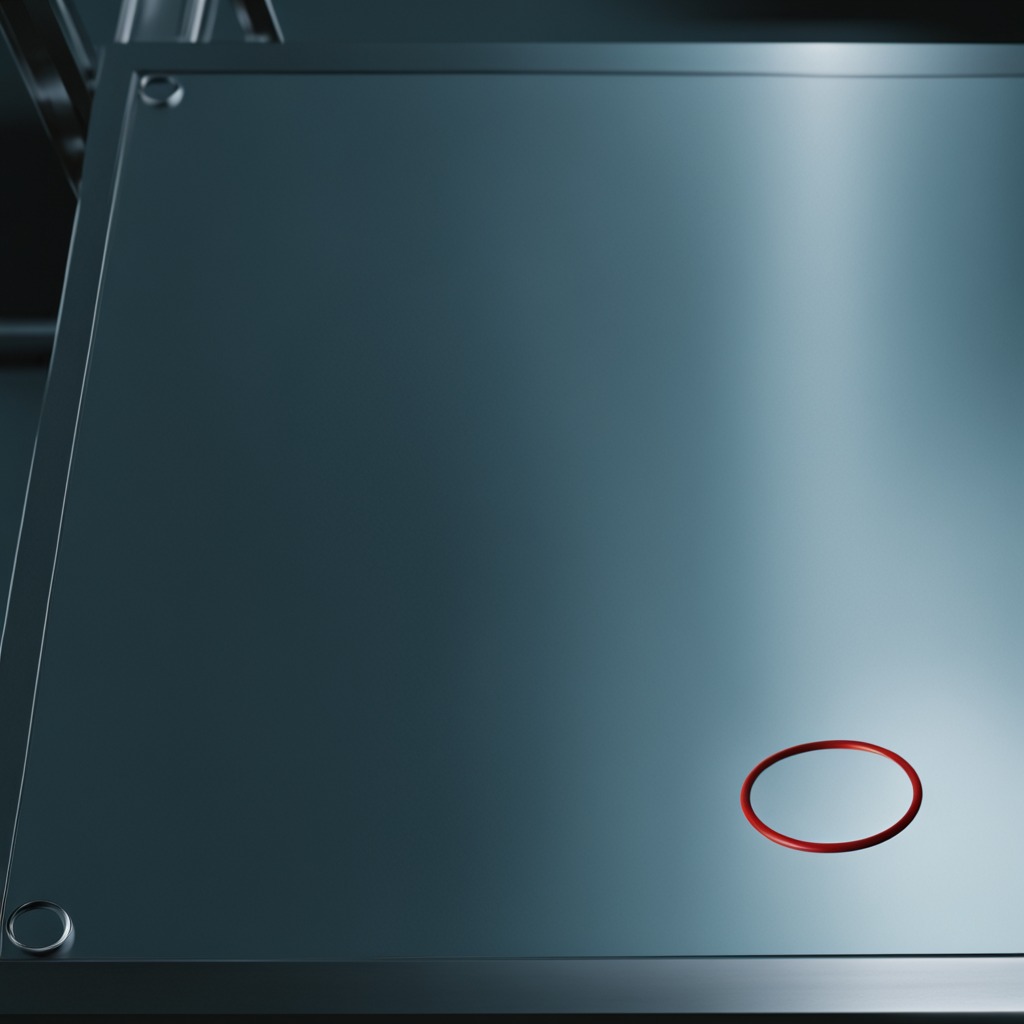
A rubber O-ring lies on a metal table in a machine shop under fluorescent lights.